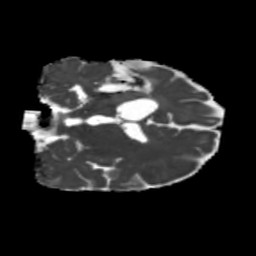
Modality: MD
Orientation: coronal
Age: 42
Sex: male
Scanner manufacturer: siemens
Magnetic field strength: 3 T
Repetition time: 5.25 s
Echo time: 0.08 s